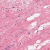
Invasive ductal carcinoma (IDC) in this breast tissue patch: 0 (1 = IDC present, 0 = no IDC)